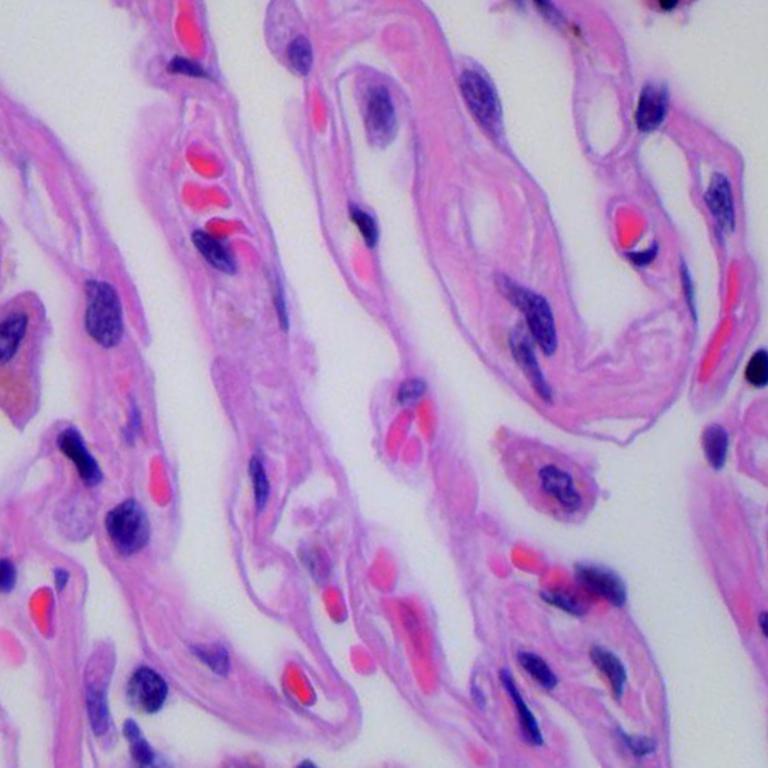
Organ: lung
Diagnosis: benign